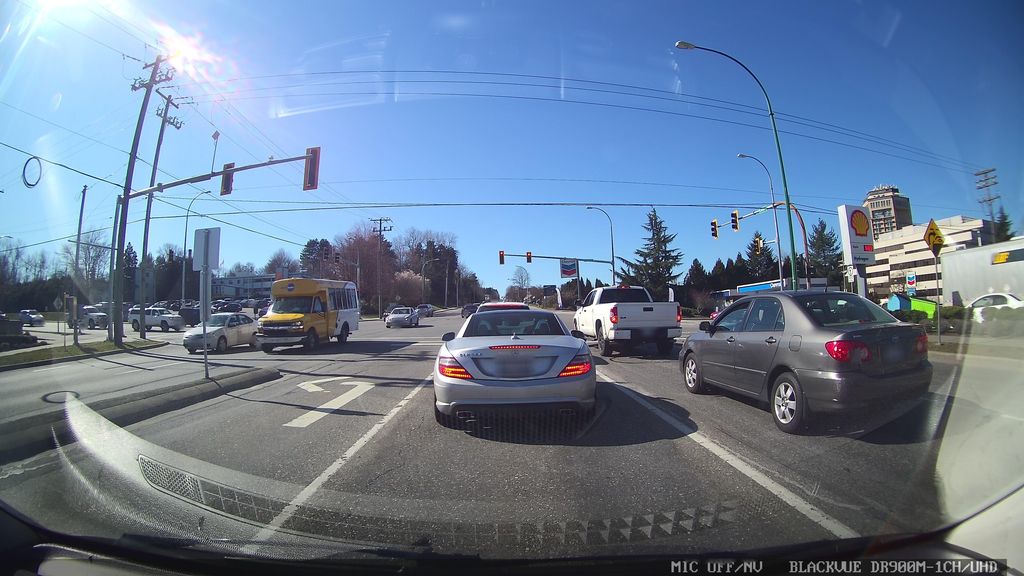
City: vancouver